Question: I'm running a program which creates product labels based on csv data. The function which I am struggling with takes a data structure which consists of a number combination(width of a wooden plank) and a string (name of product). Possible combinations I search for are as follows:
5 MAPLE PEPPER-ANTIQUE
3-1/4 MAPLE CUMIN-ANTIQUE
2-1/4+4-1/4 MAPLE TIMBERWOLF
My function needs to take in the data, split the width from the name and return them both as separate variables as follows:
'''
desc = row[1]
if filter.lower() in desc.lower():
size = re.search(r'(\d{1})(\-*)(\d{0,1})(\/*)(\d{0,2})(\+*)(\d{0,1})(\-*)(\d{0,1})(\/*)(\d{0,2})', desc)
if size:
# remove size from description
desc = re.sub(size.group(), '', desc)
size = size.group() # extract match from obj
else:
size = "None"
'''
The function does as intended with the first two samples, however when it comes across the last product, it recognizes the size but does not remove it from description. Screen shot below shows the output after I print (size +
+ desc)

Is there an issue with my re expression or elsewhere?
Thanks
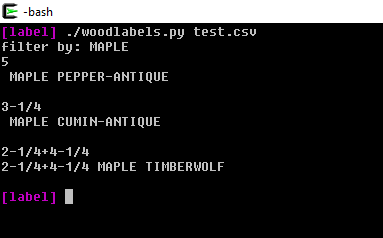
Answer: 're.sub()' expects its first argument to be a regex. It works for the first two because they don't contain any characters that have special meaning in the context, however the third contains '+', which is special.
There's not actually any reason to use regex there... regular string replacement should work:
'''
desc = desc.replace(size.group(), '')
'''